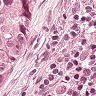
Metastatic tissue present: yes